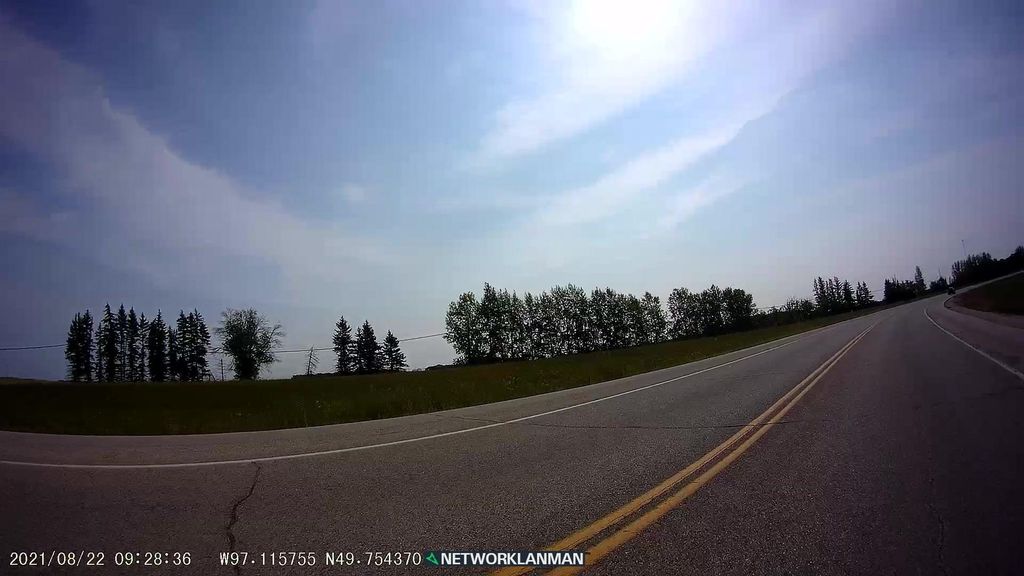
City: winnipeg